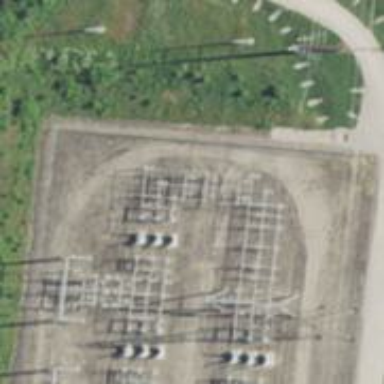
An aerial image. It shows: Switch for power supply.